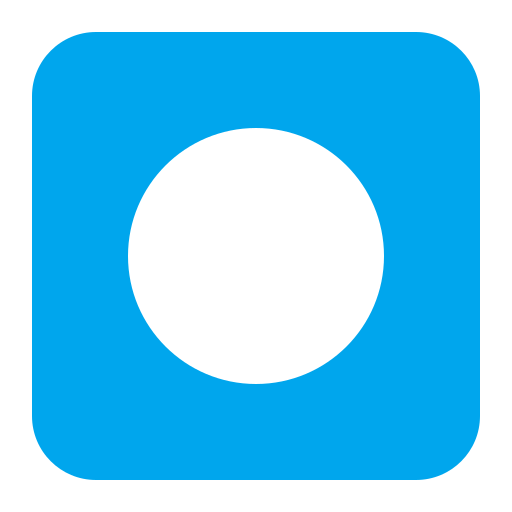
record button flat